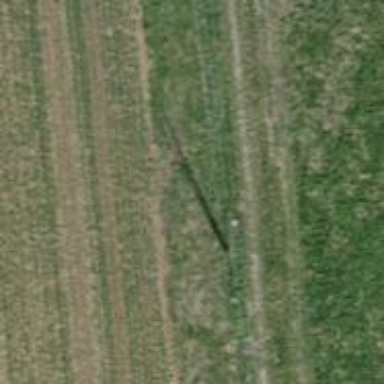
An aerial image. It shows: Power pole.